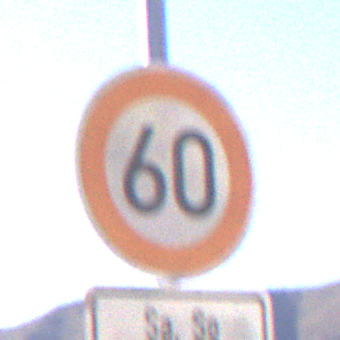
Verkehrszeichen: Geschwindigkeit60
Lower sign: ZeitangabenMitBeschraenkungAufWochentage9
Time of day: MorningAfternoon
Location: Outdoor (Nature)
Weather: Clear
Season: NotSpecified
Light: Natural